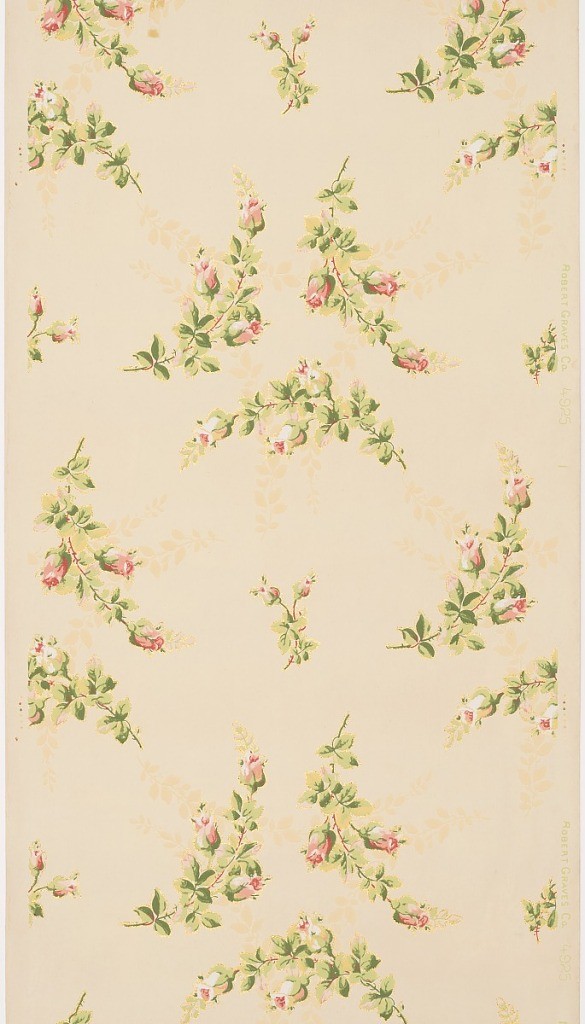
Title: Ceiling paper
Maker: Robert Graves Co., New York, New York
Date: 1905–1915
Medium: Machine-printed paper, applied mica flakes
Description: Flitter ceiling paper with floral sprigs containing pink rose buds. Secondary shadow pattern printed in yellow ocher. Floral sprigs outlined in gold mica flakes. On an off-white or tan ground.